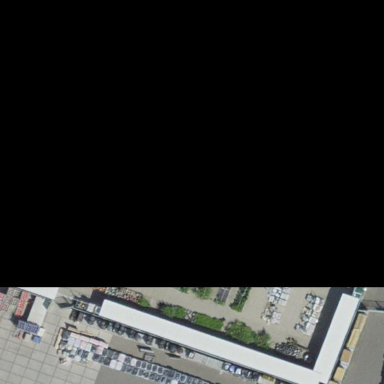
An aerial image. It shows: Garden center shop.